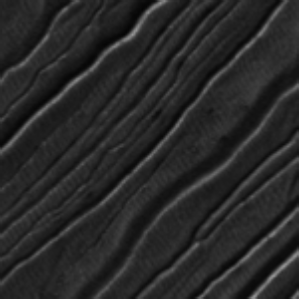
Label: frost